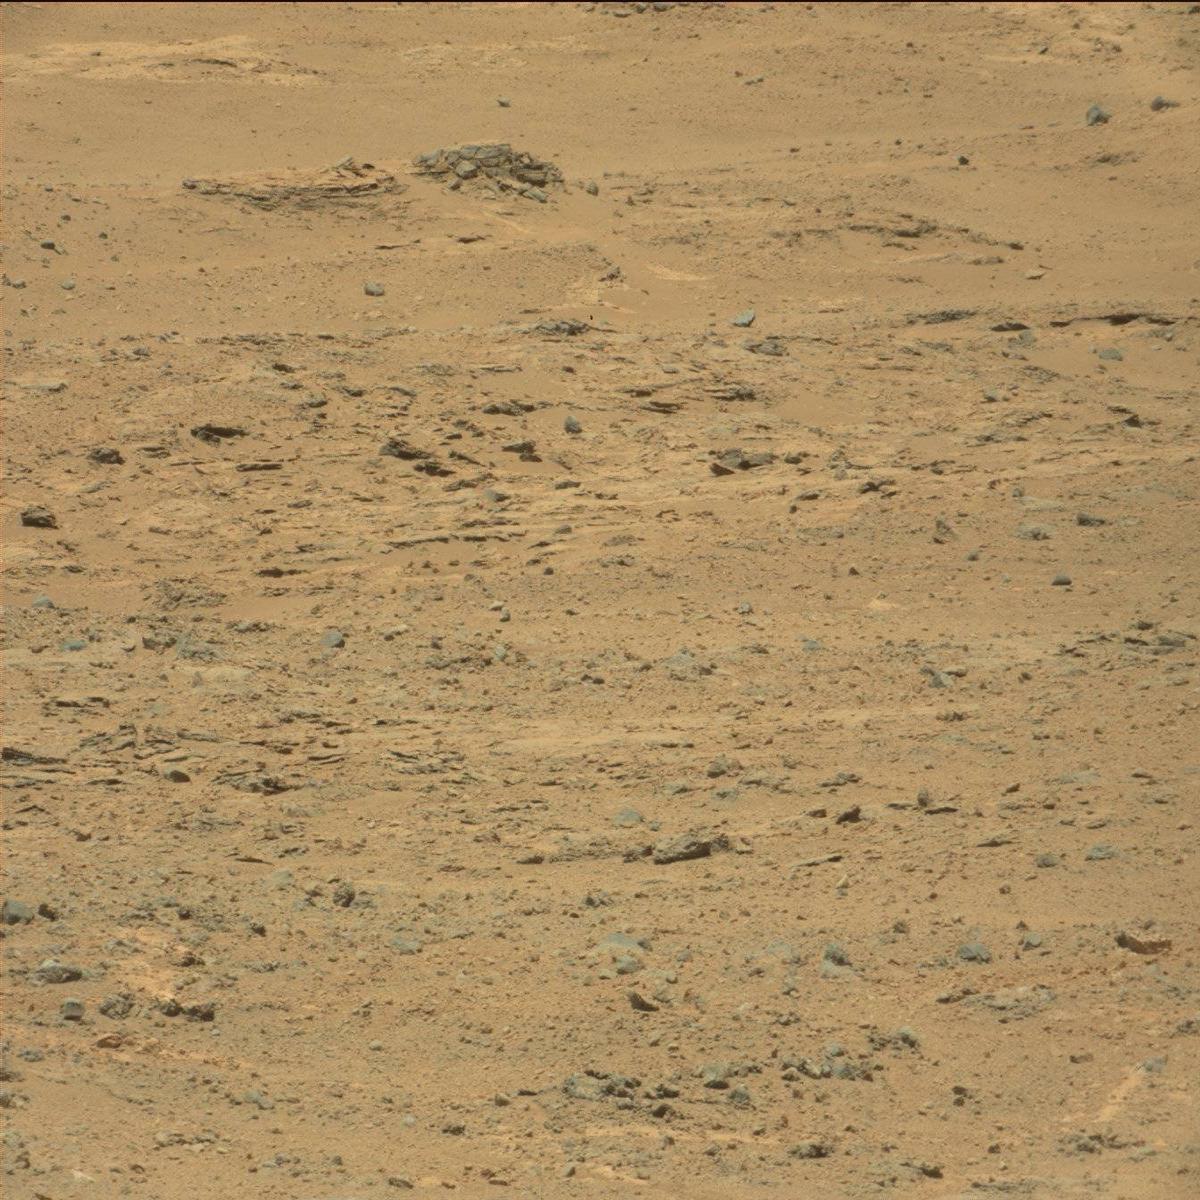
Terrain classes present: Bedrock, Sand / Soil